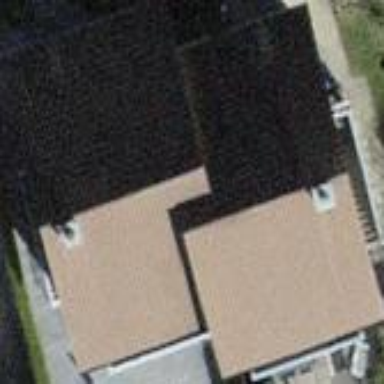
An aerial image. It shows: Building with tile roof.